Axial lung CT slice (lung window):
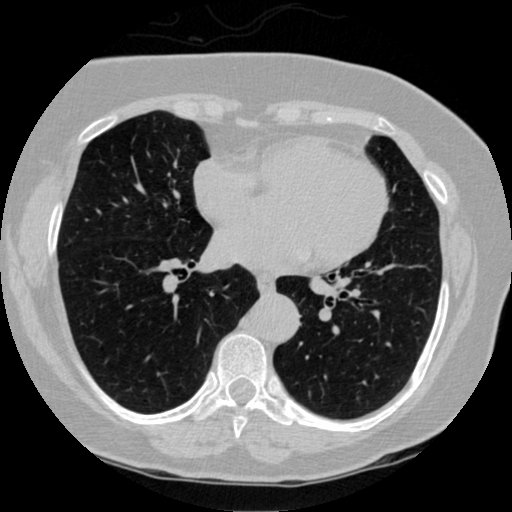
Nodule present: no